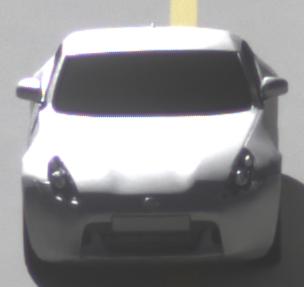
Make: Nissan
Model: 370Z Coupé
Detailed model: 370Z (Z34) Coupé
Model produced from: 2009/12
Model produced until: 2013/03
Doors: 3
Color: white
Road condition: dry road
Daytime: morning or afternoon
Contrast: high contrast